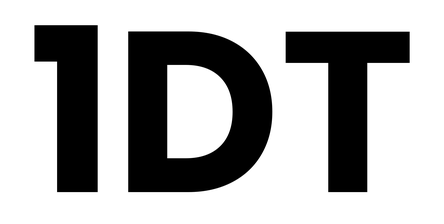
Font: Poppins-Bold